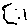
Label: hexagon